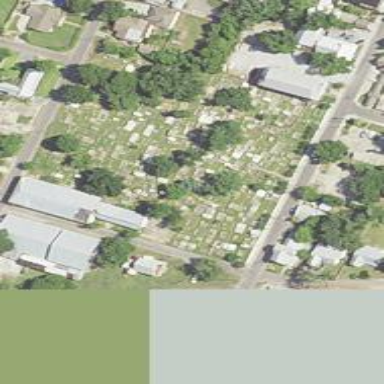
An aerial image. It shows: Graveyard area designated as cemetery.